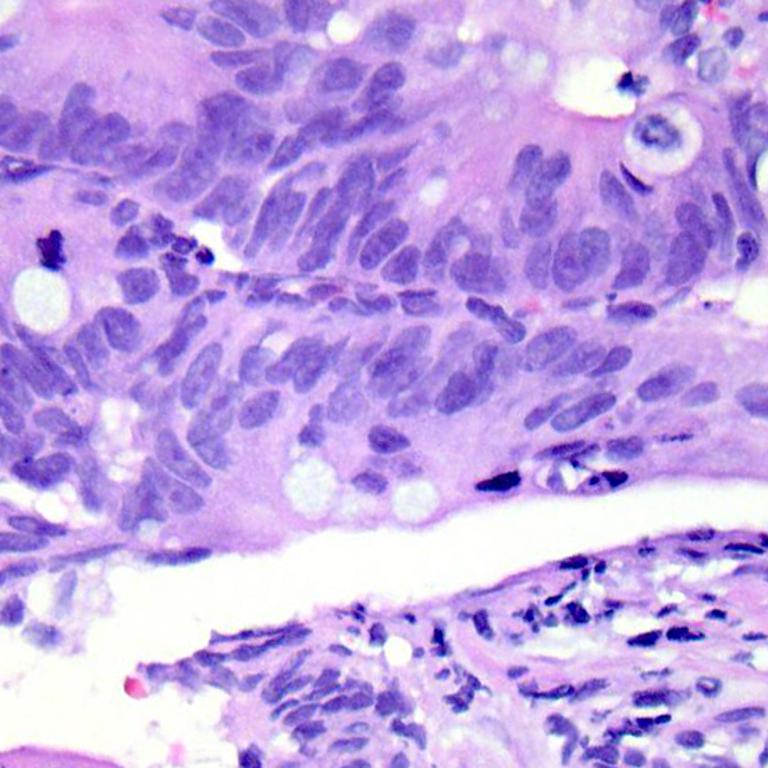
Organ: colon
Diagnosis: adenocarcinomas